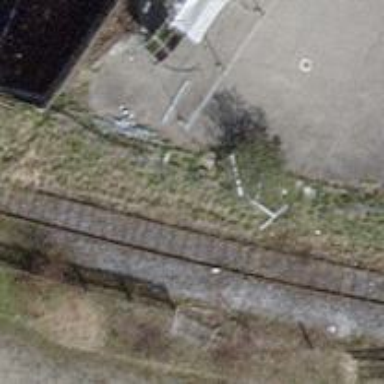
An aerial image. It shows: Abandoned railway spur with one track.